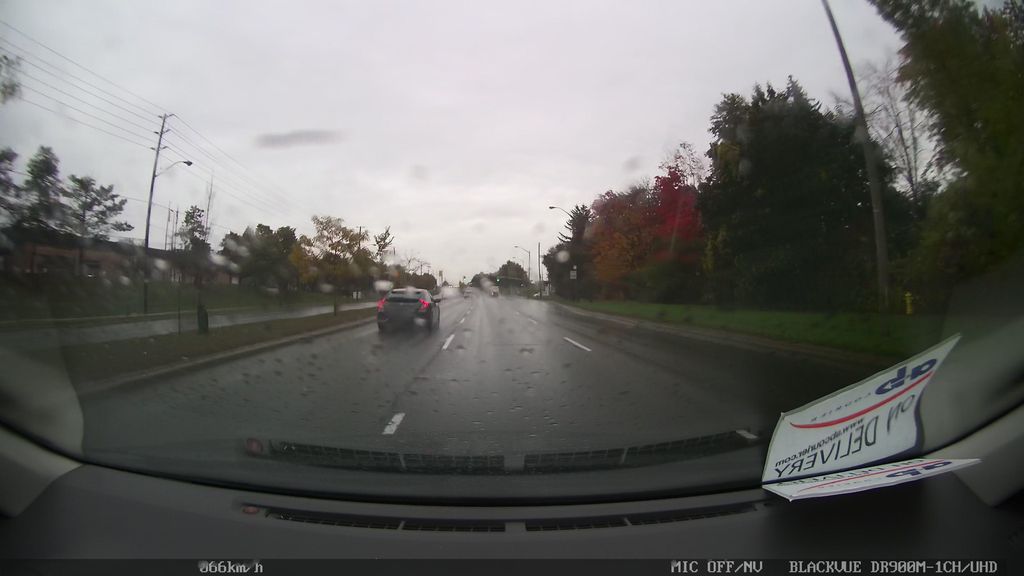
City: toronto